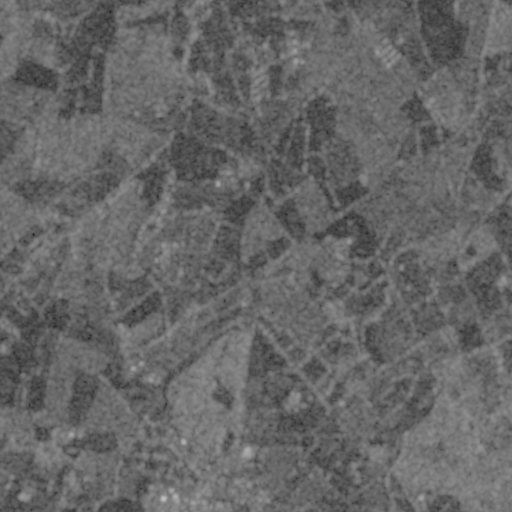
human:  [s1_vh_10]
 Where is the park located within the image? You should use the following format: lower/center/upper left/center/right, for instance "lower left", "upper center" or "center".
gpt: The park is located in the lower center of the image.
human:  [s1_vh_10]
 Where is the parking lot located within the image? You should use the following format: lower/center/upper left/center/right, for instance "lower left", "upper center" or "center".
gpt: The parking lot is located in the lower center of the image.
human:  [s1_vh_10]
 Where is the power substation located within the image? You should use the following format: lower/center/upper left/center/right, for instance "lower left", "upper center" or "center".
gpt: The power substation is located in the lower right of the image.
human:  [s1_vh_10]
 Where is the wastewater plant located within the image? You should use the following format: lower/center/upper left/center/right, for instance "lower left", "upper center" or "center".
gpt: The wastewater plant is located in the lower center of the image.
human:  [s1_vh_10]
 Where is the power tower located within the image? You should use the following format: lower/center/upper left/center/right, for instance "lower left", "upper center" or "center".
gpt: There is no power tower in the image.

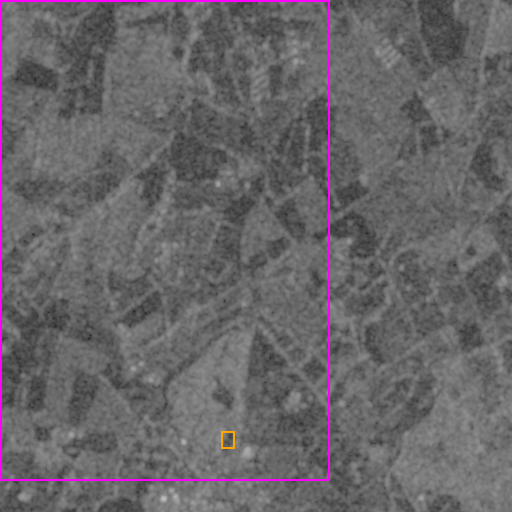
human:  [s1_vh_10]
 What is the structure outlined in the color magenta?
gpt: The structure outlined in magenta is a crop field.
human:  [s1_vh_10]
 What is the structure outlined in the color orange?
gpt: The structure outlined in orange is a park.
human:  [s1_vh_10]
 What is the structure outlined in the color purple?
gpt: There is no purple outline.